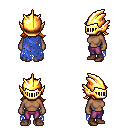
a pixel art fantasy rpg character, female body template, human, dark skin, blue tattered cape, magenta pants, dark blonde loose hair, gold helm, brown shoes, four views (front, back, left, right), 2x2 character sprite sheet, small pixel art, hard edges, no anti-aliasing